Question: I am following this <URL> and trying to implement it on my website. I am struggling to remove the 'Black' background to show the full background image with the stars.
Here's jsFiddle: <URL>
Here's the screen shot below.

Here's the jQuery for your inspection:
'''
width = window.innerWidth,
height = 300;
// Add 2 shooting stars that just cycle.
entities.push(new ShootingStar());
entities.push(new ShootingStar());
//animate background
function animate() {
bgCtx.fillStyle = "black";
bgCtx.fillRect(0, 0, width, height);
bgCtx.fillStyle = '#fff';
bgCtx.strokeStyle = "#fff";
var entLen = entities.length;
while (entLen--) {
entities[entLen].update();
}
requestAnimationFrame(animate);
}
animate();
'''
Any help would be great! thanks :)
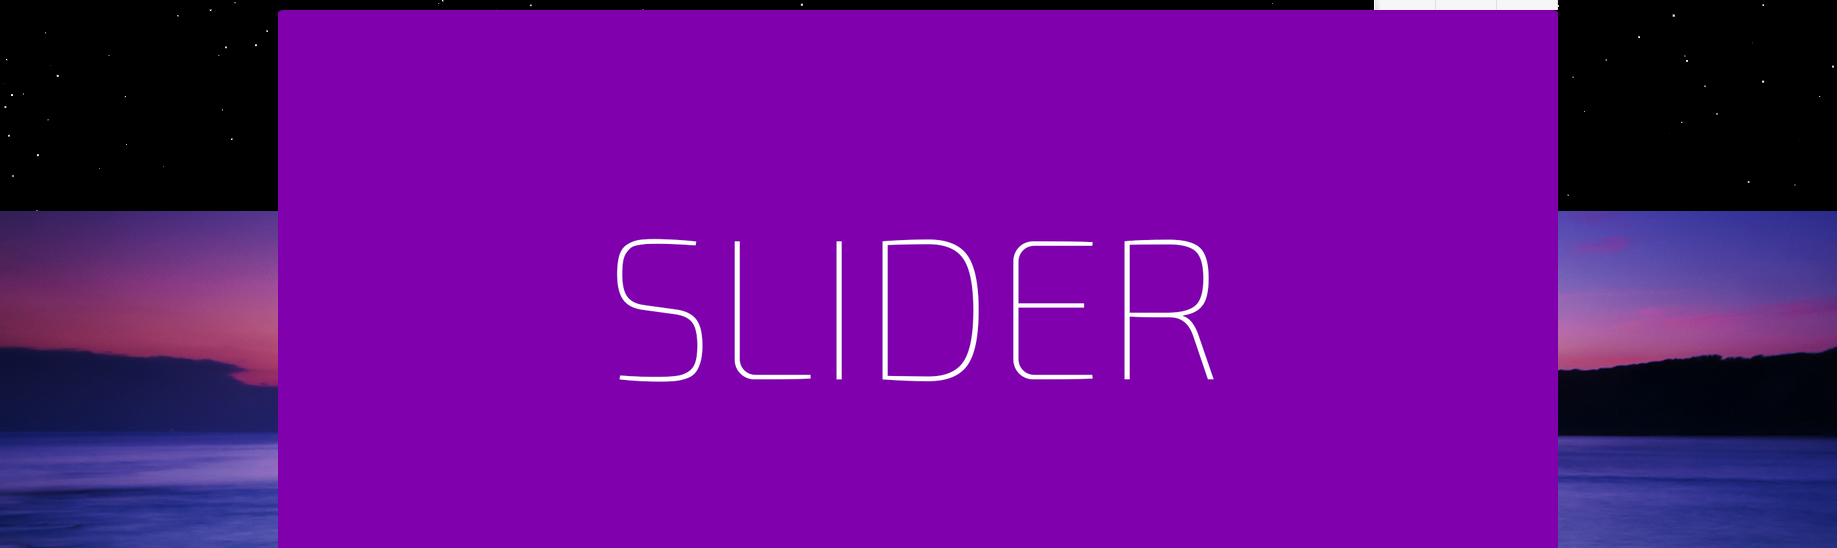
Answer: In the 'animate()'function, replace
'''
bgCtx.fillStyle = "black";
bgCtx.fillRect(0, 0, width, height);
'''
with
'''
bgCtx.fillStyle = "rgba(0,0,0,0)";
bgCtx.clearRect(0, 0, width, height);
'''
and remove this line 'bgCtx.fillRect(0, 0, width, height);'(l80)
<URL>
'''
(function () {
var requestAnimationFrame = window.requestAnimationFrame || window.mozRequestAnimationFrame || window.webkitRequestAnimationFrame || window.msRequestAnimationFrame || function (callback) {
window.setTimeout(callback, 1000 / 60);
};
window.requestAnimationFrame = requestAnimationFrame;
})();
// Terrain stuff.
var background = document.getElementById("bgCanvas"),
bgCtx = background.getContext("2d"),
width = window.innerWidth,
height = 300;
(height < 400) ? height = 400 : height;
background.width = width;
background.height = height;
function Terrain(options) {
options = options || {};
this.terrain = document.createElement("canvas");
this.terCtx = this.terrain.getContext("2d");
this.scrollDelay = options.scrollDelay || 90;
this.lastScroll = new Date().getTime();
this.terrain.width = width;
this.terrain.height = height;
this.fillStyle = options.fillStyle || "#f30";
this.mHeight = options.mHeight || height;
// generate
this.points = [];
var displacement = options.displacement || 140,
power = Math.pow(2, Math.ceil(Math.log(width) / (Math.log(2))));
// set the start height and end height for the terrain
this.points[0] = this.mHeight;//(this.mHeight - (Math.random() * this.mHeight / 2)) - displacement;
this.points[power] = this.points[0];
// create the rest of the points
for (var i = 1; i < power; i *= 2) {
for (var j = (power / i) / 2; j < power; j += power / i) {
this.points[j] = ((this.points[j - (power / i) / 2] + this.points[j + (power / i) / 2]) / 2) + Math.floor(Math.random() * -displacement + displacement);
}
displacement *= 0.6;
}
document.body.appendChild(this.terrain);
}
Terrain.prototype.update = function () {
// draw the terrain
this.terCtx.clearRect(0, 0, width, height);
this.terCtx.fillStyle = this.fillStyle;
if (new Date().getTime() > this.lastScroll + this.scrollDelay) {
this.lastScroll = new Date().getTime();
this.points.push(this.points.shift());
}
this.terCtx.beginPath();
for (var i = 0; i <= width; i++) {
if (i === 0) {
this.terCtx.moveTo(0, this.points[0]);
} else if (this.points[i] !== undefined) {
this.terCtx.lineTo(i, this.points[i]);
}
}
this.terCtx.lineTo(width, this.terrain.height);
this.terCtx.lineTo(0, this.terrain.height);
this.terCtx.lineTo(0, this.points[0]);
this.terCtx.fill();
}
// Second canvas used for the stars
bgCtx.fillStyle = "rgb(255,255,255)";
// stars
function Star(options) {
this.size = Math.random() * 2;
this.speed = Math.random() * .05;
this.x = options.x;
this.y = options.y;
}
Star.prototype.reset = function () {
this.size = Math.random() * 2;
this.speed = Math.random() * .05;
this.x = width;
this.y = Math.random() * height;
}
Star.prototype.update = function () {
this.x -= this.speed;
if (this.x < 0) {
this.reset();
} else {
bgCtx.fillRect(this.x, this.y, this.size, this.size);
}
}
function ShootingStar() {
this.reset();
}
ShootingStar.prototype.reset = function () {
this.x = Math.random() * width;
this.y = 0;
this.len = (Math.random() * 80) + 10;
this.speed = (Math.random() * 10) + 6;
this.size = (Math.random() * 1) + 0.1;
// this is used so the shooting stars arent constant
this.waitTime = new Date().getTime() + (Math.random() * 3000) + 500;
this.active = false;
}
ShootingStar.prototype.update = function () {
if (this.active) {
this.x -= this.speed;
this.y += this.speed;
if (this.x < 0 || this.y >= height) {
this.reset();
} else {
bgCtx.lineWidth = this.size;
bgCtx.beginPath();
bgCtx.moveTo(this.x, this.y);
bgCtx.lineTo(this.x + this.len, this.y - this.len);
bgCtx.stroke();
}
} else {
if (this.waitTime < new Date().getTime()) {
this.active = true;
}
}
}
var entities = [];
// init the stars
for (var i = 0; i < height; i++) {
entities.push(new Star({
x: Math.random() * width,
y: Math.random() * height
}));
}
// Add 2 shooting stars that just cycle.
entities.push(new ShootingStar());
entities.push(new ShootingStar());
//animate background
function animate() {
bgCtx.fillStyle = "rgba(0,0,0,0)";
bgCtx.clearRect(0, 0, width, height);
bgCtx.fillStyle = '#fff';
bgCtx.strokeStyle = "#fff";
var entLen = entities.length;
while (entLen--) {
entities[entLen].update();
}
requestAnimationFrame(animate);
}
animate();
'''
'''
body, html {
color: #fff;
width: 100%;
height: 100%;
margin: 0;
padding: 0;
background: url(
http://cdn1.dottech.org/wp-content/uploads/2013/08/moon_clear_sky_wallpaper_2560x1440.jpg
) no-repeat center center fixed;
-webkit-background-size: cover;
-moz-background-size: cover;
-o-background-size: cover;
background-size: cover;
}
canvas {
position:absolute;
top:0;
left:0
}
'''
'''
<canvas id="bgCanvas"></canvas>
'''
check <URL>